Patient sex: M
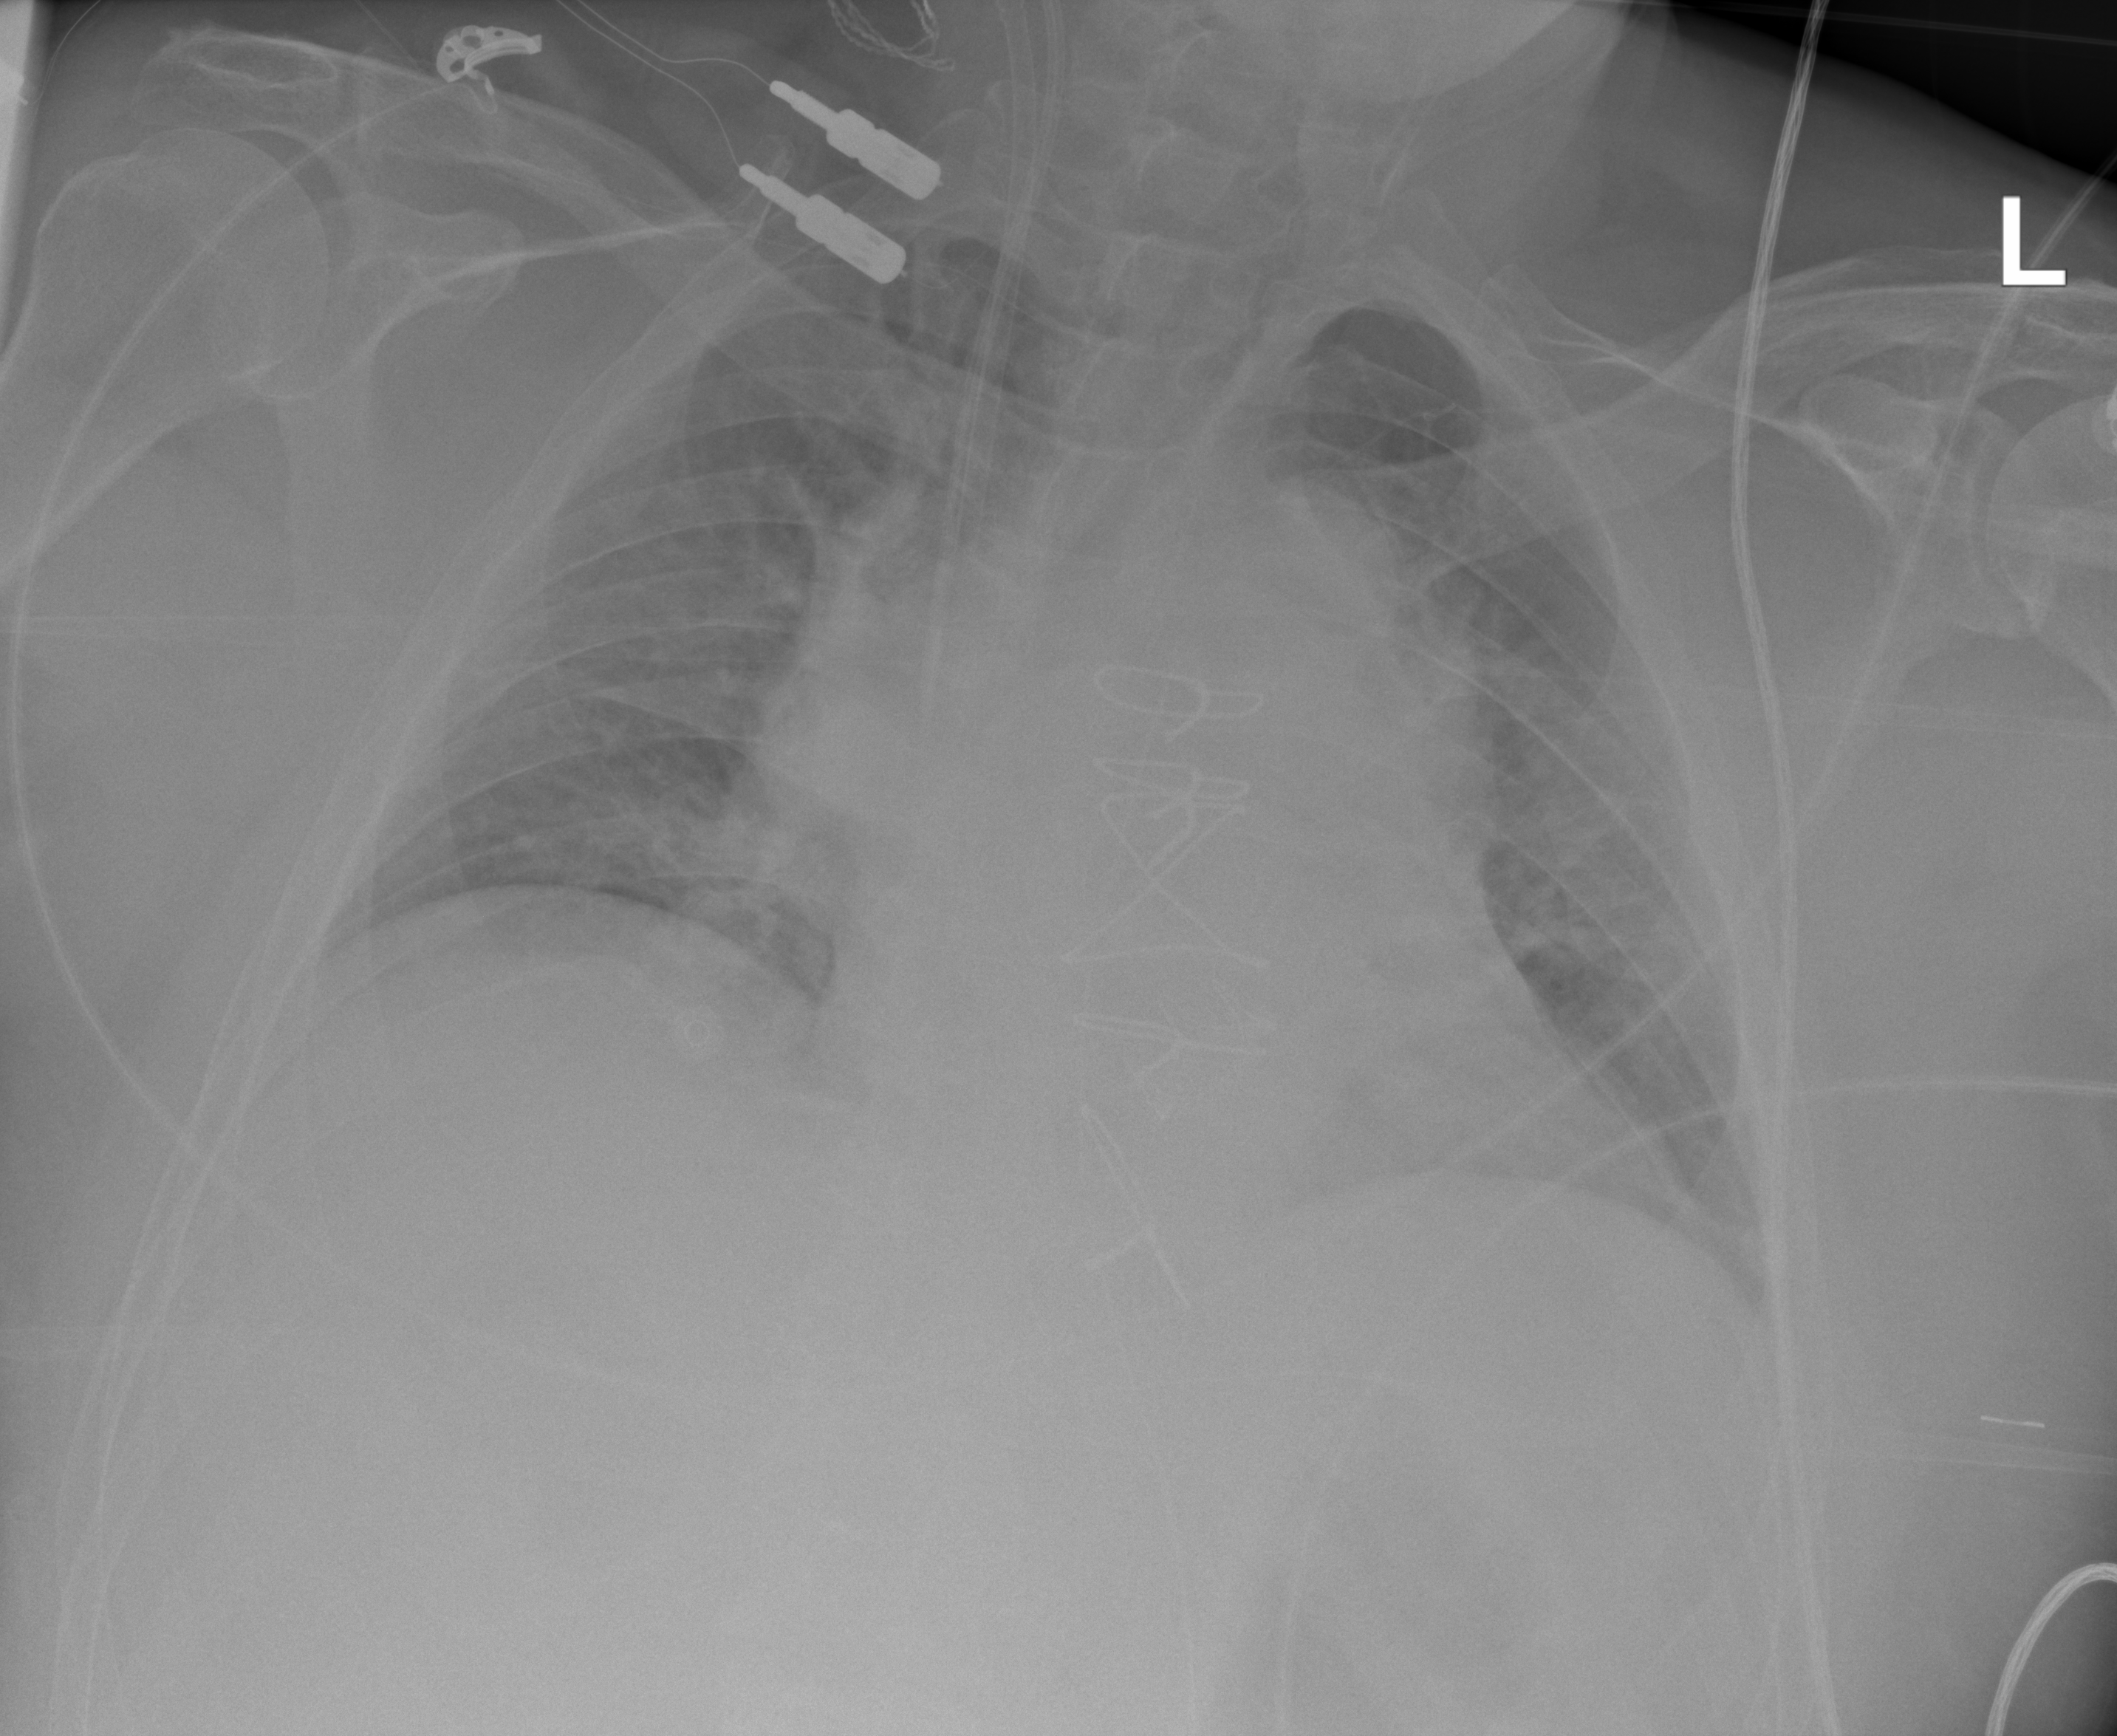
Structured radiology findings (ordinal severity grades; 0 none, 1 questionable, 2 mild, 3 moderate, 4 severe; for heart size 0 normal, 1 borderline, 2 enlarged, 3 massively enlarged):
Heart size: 2
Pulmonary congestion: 3
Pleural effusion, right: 0
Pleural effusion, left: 0
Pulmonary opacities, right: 2
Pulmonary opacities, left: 2
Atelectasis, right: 0
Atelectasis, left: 0